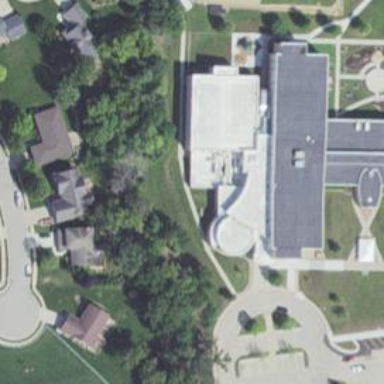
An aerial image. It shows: School.